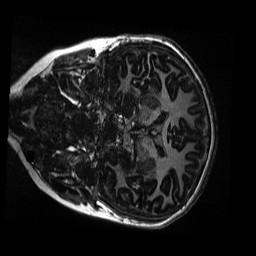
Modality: MP2RAGE
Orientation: coronal
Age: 11
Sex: female
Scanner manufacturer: siemens
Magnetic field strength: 3 T
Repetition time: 4 s
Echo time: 0.00303 s